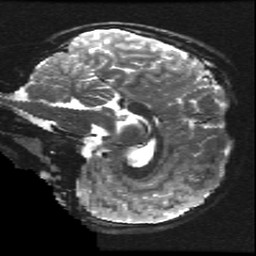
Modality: T2w
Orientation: sagittal
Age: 10
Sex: male
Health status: ill
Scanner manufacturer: ge
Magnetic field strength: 3 T
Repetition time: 7.5 s
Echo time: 0.1015 s